Interaction volume radius: 5 \u00c5
Interaction volume height: 30 \u00c5
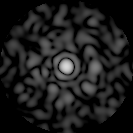
Disorder parameter: 0.8638